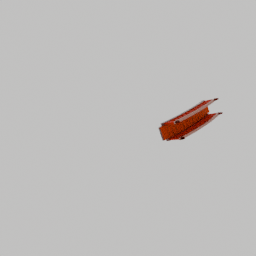
Label: architecture